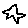
Label: star